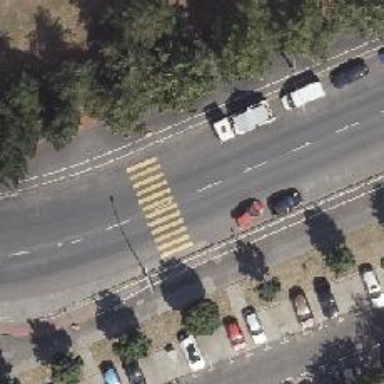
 there are tracks for cyclists on both sides of the road."